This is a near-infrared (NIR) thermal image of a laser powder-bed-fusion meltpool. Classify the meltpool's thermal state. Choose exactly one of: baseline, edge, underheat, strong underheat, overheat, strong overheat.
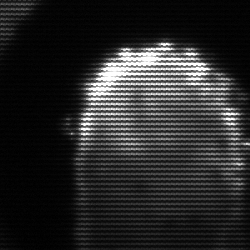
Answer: baseline